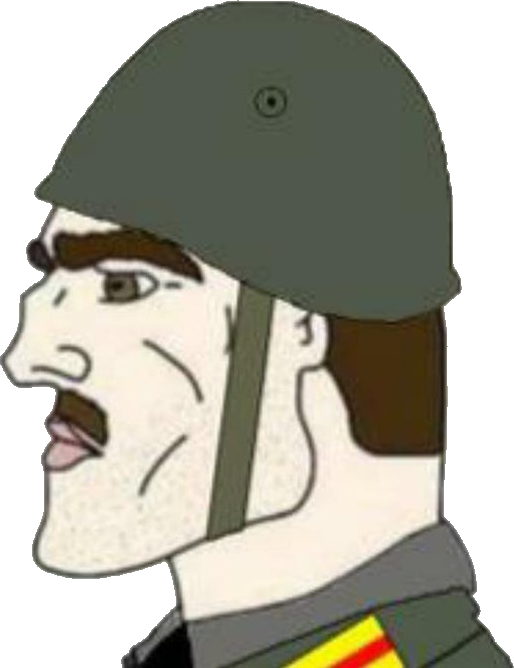
Label: 4_Yes_Chad